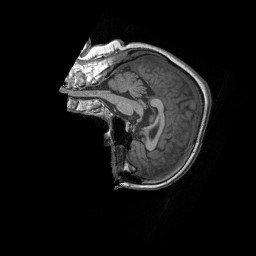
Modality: T1w
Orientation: sagittal
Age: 53
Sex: female
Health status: ill
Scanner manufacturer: siemens
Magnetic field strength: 3 T
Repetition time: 1.9 s
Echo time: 0.00247 s